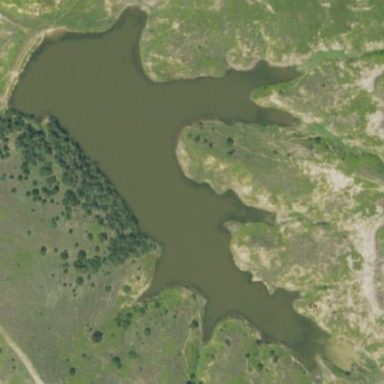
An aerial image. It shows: Reservoir.